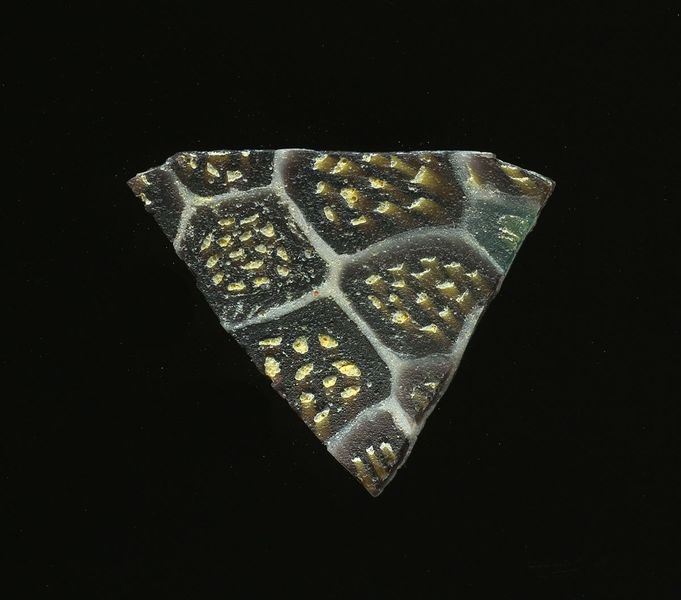
Titel: Fragment eines Gefäßes
Standort: Hamburg
Institution: Museum für Kunst und Gewerbe Hamburg
Schlagwörter: glas, antike, technik, kaiserzeit, aufbewahrung, blumenornamente, schankgeschirr, gefäß, behälter, frühe kaiserzeit, prinzipat, römische, millefiori, mittlere, späte